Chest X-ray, PA view. Patient: 29 years old, sex F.
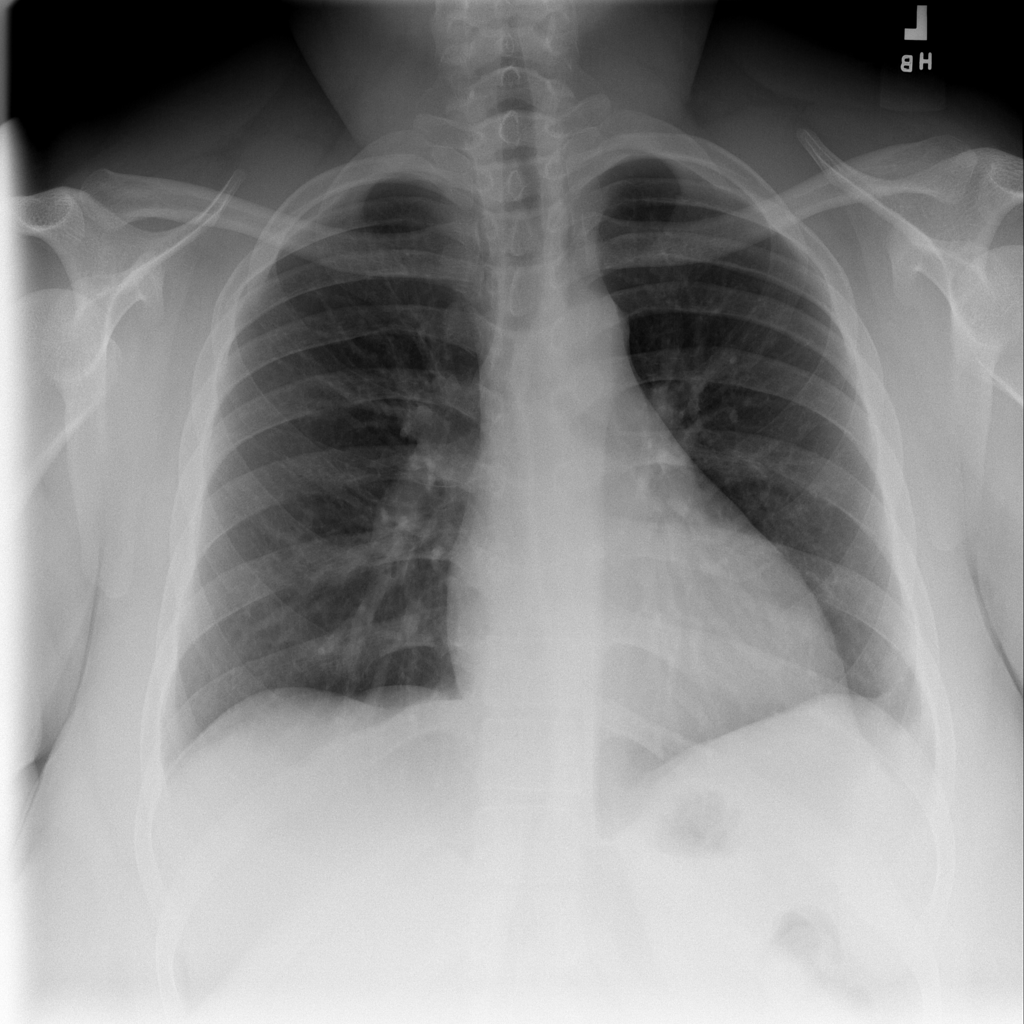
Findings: Cardiomegaly, Effusion